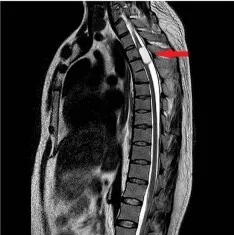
(a) T2 image of a sagittal plain MRI scan. On the third to the fourth thoracic vertebral plane, a cystic mass with significant signal intensity could be identified. It is evident that the spinal cord is compressed.
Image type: radiology (mri)